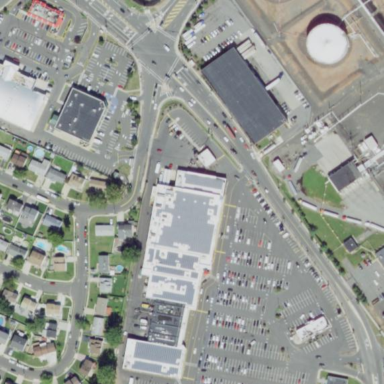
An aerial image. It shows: Mall building.